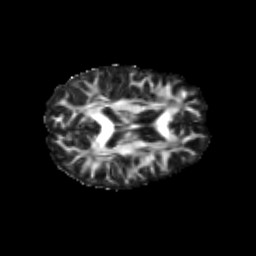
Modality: FA
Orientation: axial
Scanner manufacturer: siemens
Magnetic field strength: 3 T
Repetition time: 9.2 s
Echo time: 0.084 s